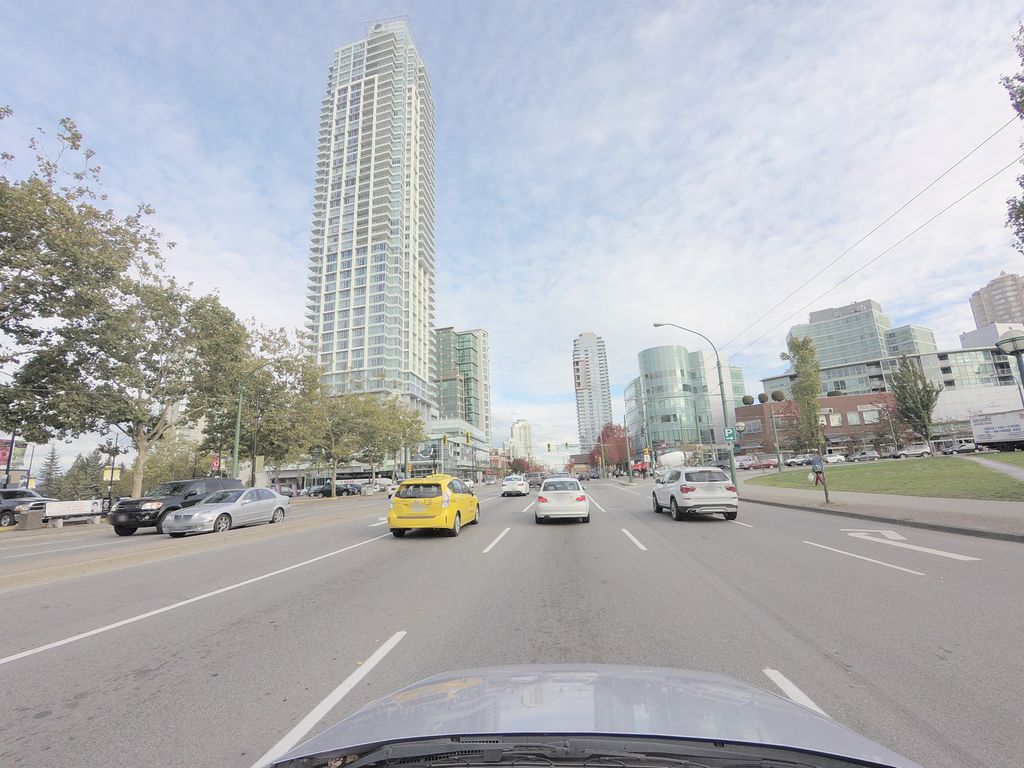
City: vancouver